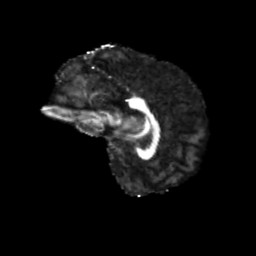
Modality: FA
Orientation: sagittal
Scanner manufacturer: siemens
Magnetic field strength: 3 T
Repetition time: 4 s
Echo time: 0.0594 s